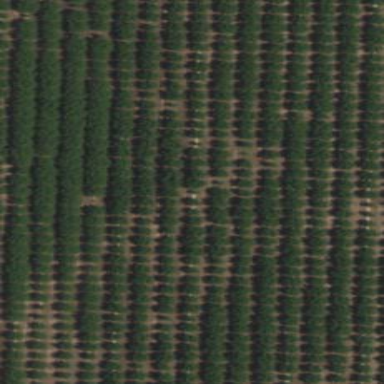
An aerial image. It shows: Orchard.